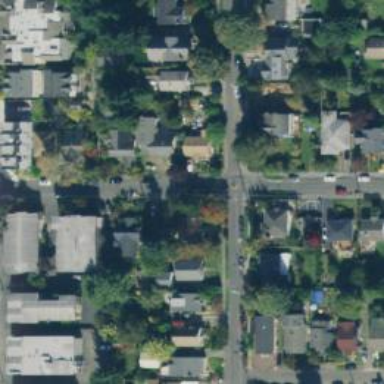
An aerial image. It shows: Residential road with asphalt surface and separate sidewalk.